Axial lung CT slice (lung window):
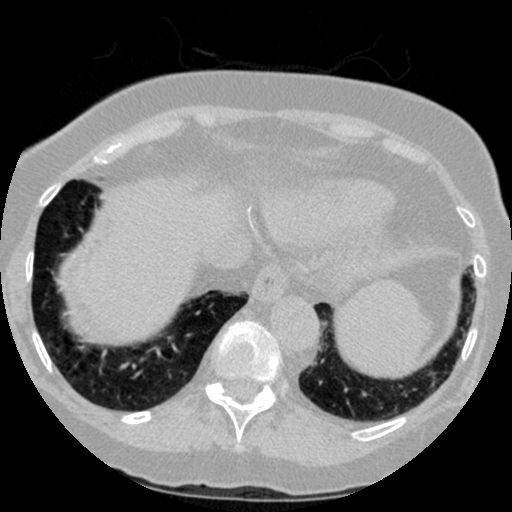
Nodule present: no